Question: I am using Jquery UI to resize the image. So if is there any image then user can resize the image using the JQuery UI and then I am using JCrop to crop the image. So the problem is when user resizes the image and then crop the image after image resized then for some reason Jcrop picks the original sized image. Is there any way to tell JCrop to pick the resized image dimensions to crop?
Please see the attached image.

'''
$('img').Jcrop({
onChange: showPreview,
onSelect: showPreview,
setSelect: [100, 100, 50, 50]
});
function showPreview(c) {
if (parseInt(c.w) > 0) {
// Show image preview
var imageObj = $('img')[0];
var canvas = $("#preview")[0];
var context = canvas.getContext("2d");
context.drawImage(imageObj, c.x, c.y, c.w, c.h, 0, 0, canvas.width, canvas.height);
cropWidth = c.w;
cropHeight = c.h;
}
}
'''
Please check the JsFiddle link <URL>. As you notice that I have out the width and height on image to get it resized if you remove width and height then it works fine
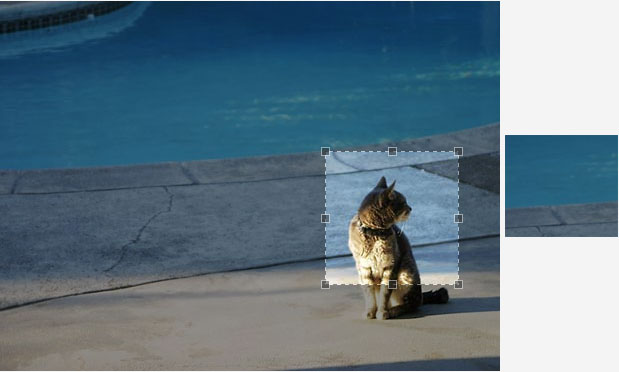
Answer: I figured out the solution. I just used trueSize. Please check my code below.
'''
$('image').Jcrop({
onChange: showPreview,
onSelect: showPreview,
setSelect: [100, 100, 50, 50],
trueSize: [originalImageWidth, originalImageHeight] // use Original Image dimensions not resized one
});
'''